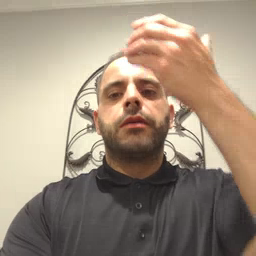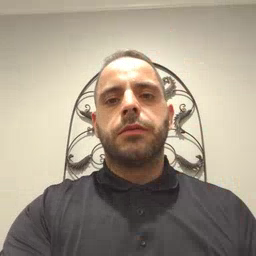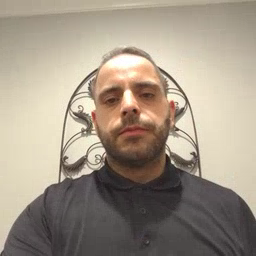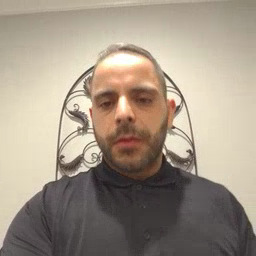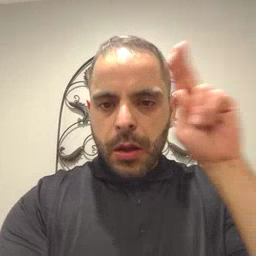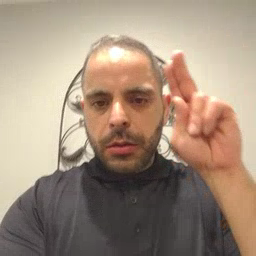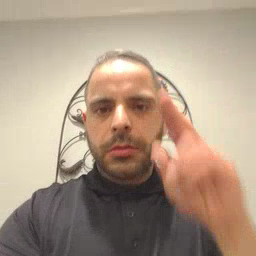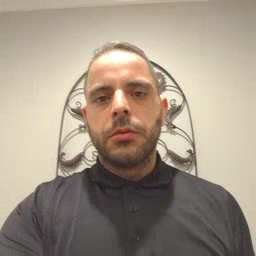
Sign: uncle